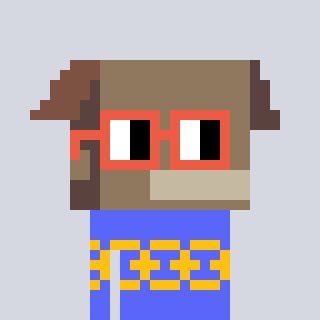
a pixel art character with square orange glasses, a box-shaped head and a purple-colored body on a cool background